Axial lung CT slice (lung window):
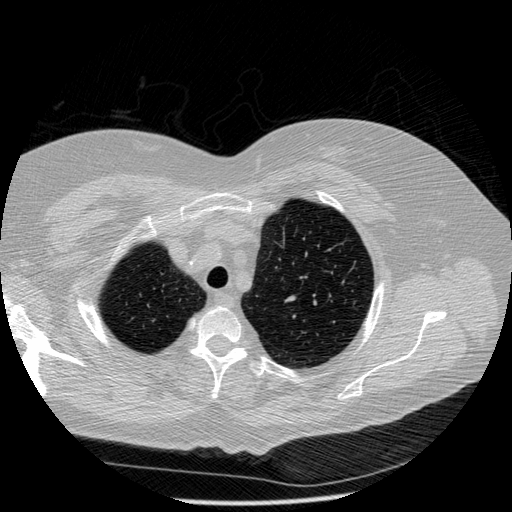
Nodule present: no